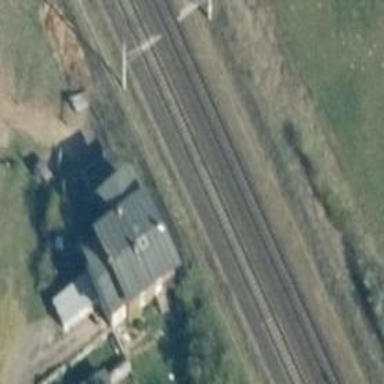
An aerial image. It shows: Railway signal.